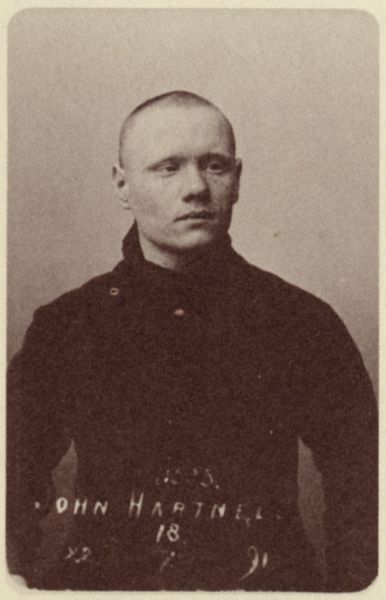
Titel: John Hartnell
Künstler: Thomas John Barnardo
Schlagwörter: kopf, mann, schatten, weiß, braun, frisur, grau, hintergrund, licht, mund, nase, ohr, profil, schwarz, stirn, blick, gürtel, jacke, jung, wand, arm, arme, augen, gesicht, kragen, bildnis, hals, portrait, porträt, schauen, haare, halbfigur, mantel, augenbrauen, england, frontal, knopf, lippen, ohren, rechts, schrift, düster, russland, amerika, ausdruck, sepia, krieg, king, military, white, black, collar, face, nose, old, spitz, ernst, chauve, glatze, ziffern, picture, junge, knöpfe, jahreszahl, oberkörper, kurze haare, abbild, foto, fotografie, photographie, name, hüften, rechteck, schwarz weiss, militär, text, uniform, verbrecher, soldat, beschriftung, proträt, schielen, geschoren, kurz, photo, hosentaschen, selbstportrait, gefängnis, rasiert, ziffer, hüfte, man, ear, head, rollkragen, eyes, male, russe, gefangener, black and white, coat, mouth, buttons, contraste, aufnahme, jacket, nummer, photografie, bald, eye, war, muns, hauptmann, john, noir et blanc, photograph, button, russischer photograph, fond neutre, häftling, gulag, druckknopf, stoppel, aliierte, auge augen mund, delinquent, egländer, englämder, hartman, hartnell, hartner, häfling, kurzgeschoren, maiakovski, platter, pohotographie, rodchenko, schawrzweiß, ohn, prisoner, stäfling, 18, john heartfield, jame, john hartnell, hart, 1930, famous, 9, positive, 1, 91, shaved, eighteen, hartne, 머리 숱이 없는 남자가 멍하게 서있다., 군복을 입고 있다, 외국인이다, 옛날 사진이다, john hartney, vêtement noir, hartney, blcka and white